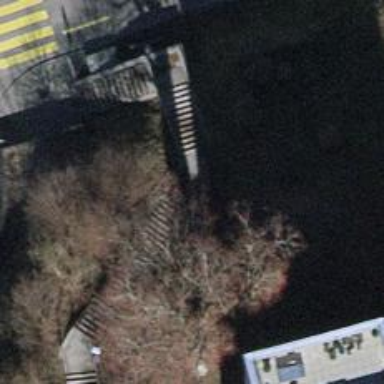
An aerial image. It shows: Set of steps on the road.